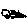
Label: triangle